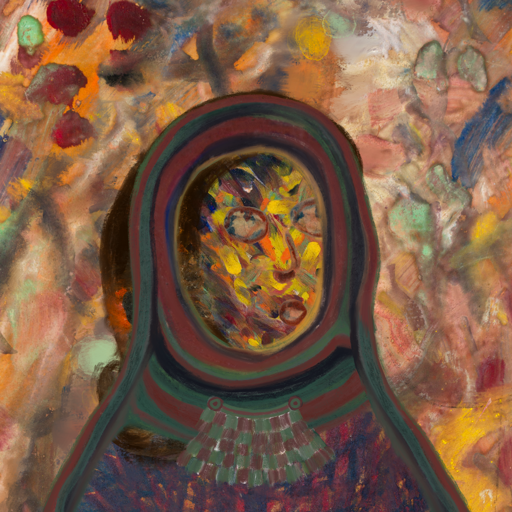
Background: Mother_And_Son_Mother, Head And Neck Side: An_Impression, Face Side: Orphan, Bust: In_The_Sun, Hair Side: Gypsy_Queen, Head Accessory: After_Raid_Scarf, Second Necklace: After_Raid, Necklace: Blank, Baby: Blank